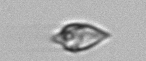
Label: Oxytoxum